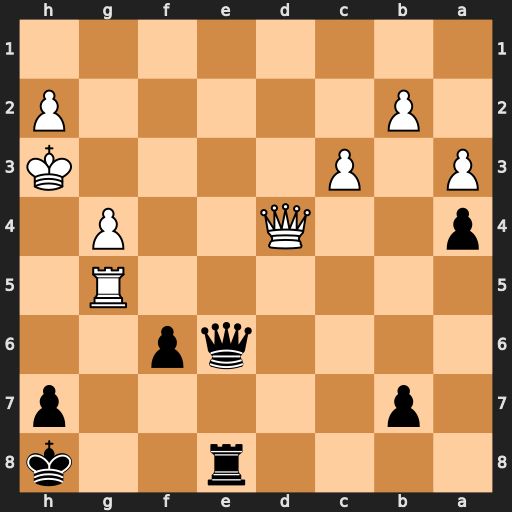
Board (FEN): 4r2k/1p5p/4qp2/6R1/p2Q2P1/P1P4K/1P5P/8
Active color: b
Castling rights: -
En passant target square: -
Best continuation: Qe3+ Qxe3 Rxe3+ Kg2 fxg5